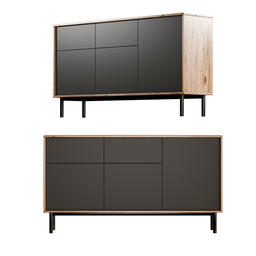
Label: furniture